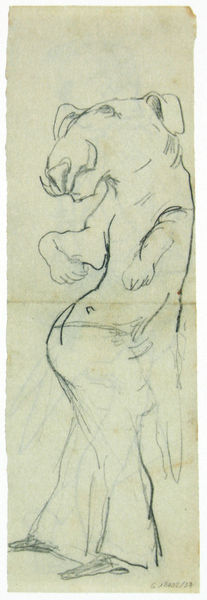
Titel: Faltpapier-Zeichnung
Künstler: Gabriel von Max
Standort: München
Institution: Städtische Galerie im Lenbachhaus
Schlagwörter: kopf, schwarz, weiss, zeichnung, hund, tier, hose, mensch, hände, auge, ohren, schuhe, frack, bauch, gross, fabelwesen, tatzen, ohre, schweinekopf